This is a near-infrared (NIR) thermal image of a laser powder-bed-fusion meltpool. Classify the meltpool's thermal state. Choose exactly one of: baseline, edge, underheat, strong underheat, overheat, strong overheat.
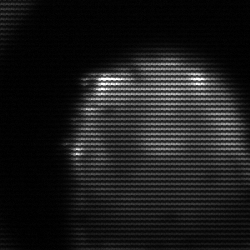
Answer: edge